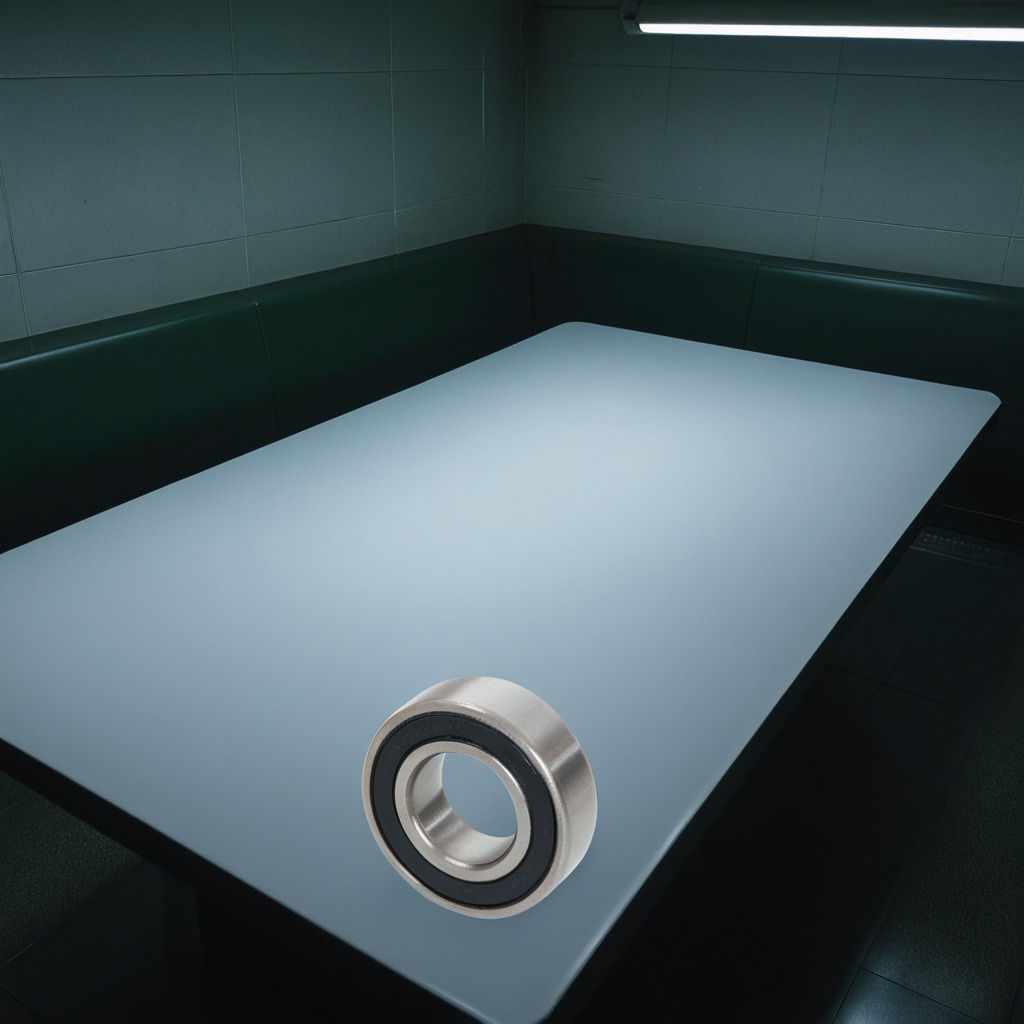
A metal ball bearing is lying on the table.